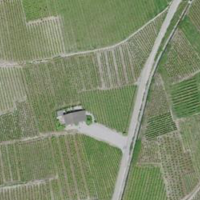
EUNIS habitat code: 40
Species observed at this site:
Lamium amplexicaule